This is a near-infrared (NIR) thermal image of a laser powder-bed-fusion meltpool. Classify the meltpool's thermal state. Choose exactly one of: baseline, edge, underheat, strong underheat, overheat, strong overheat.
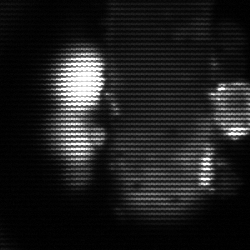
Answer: strong underheat